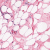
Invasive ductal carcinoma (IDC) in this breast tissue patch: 0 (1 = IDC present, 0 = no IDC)